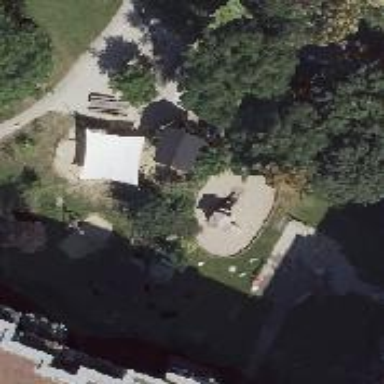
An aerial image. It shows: Springy playground.